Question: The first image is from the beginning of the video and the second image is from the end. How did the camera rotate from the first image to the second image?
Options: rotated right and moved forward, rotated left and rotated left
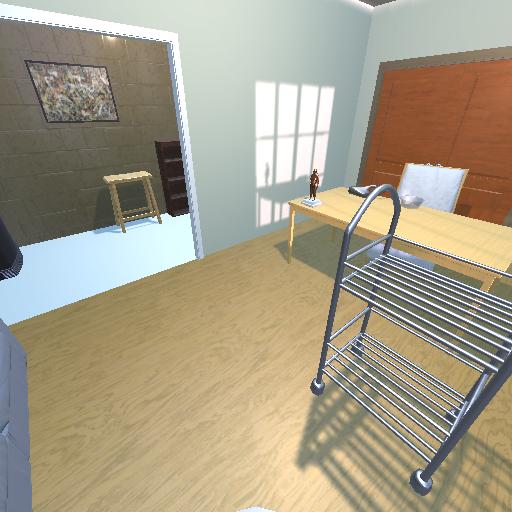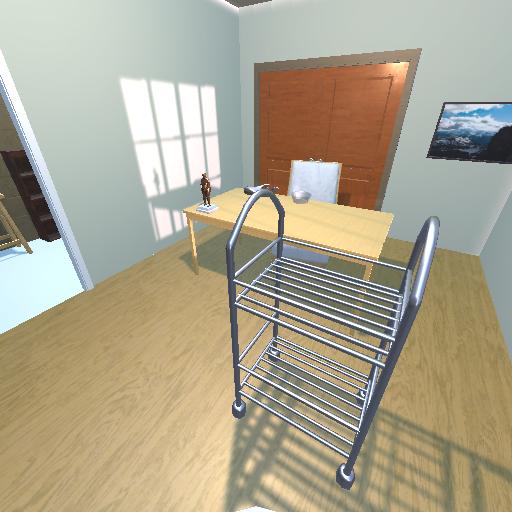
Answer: rotated right and moved forward